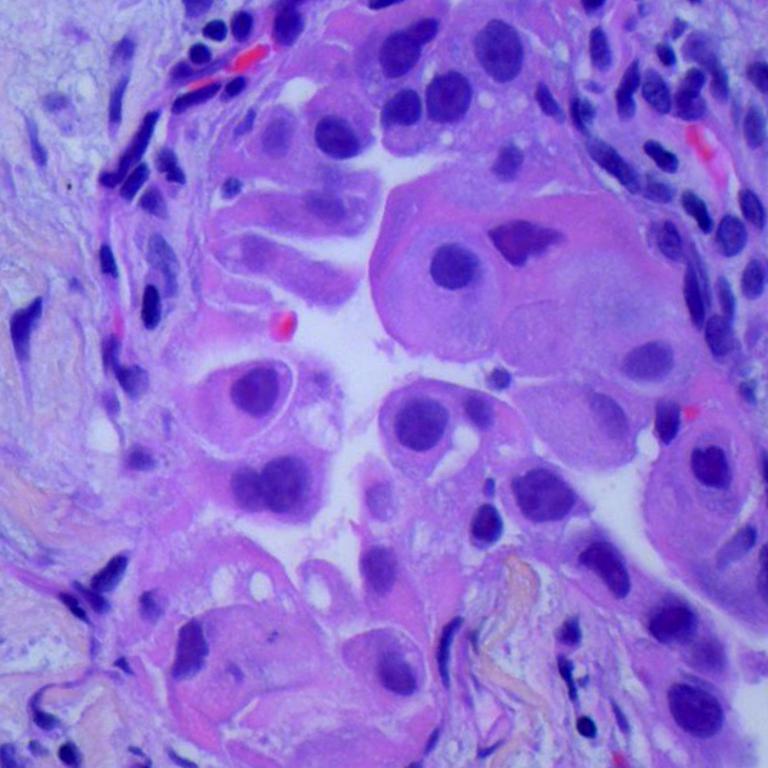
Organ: lung
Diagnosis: adenocarcinomas